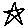
Label: star